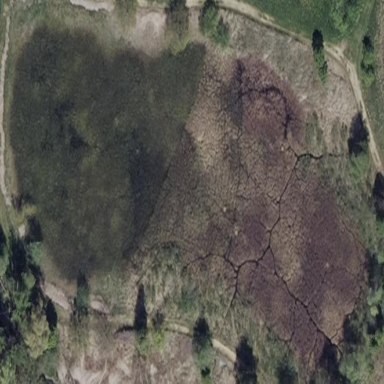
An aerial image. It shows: Swamp in wetland area.